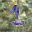
Label: 1